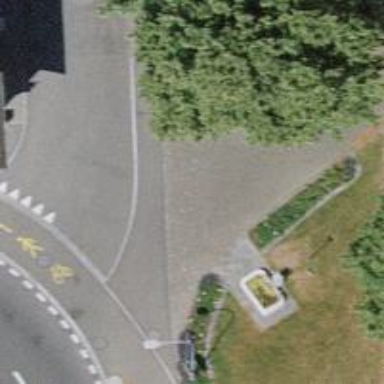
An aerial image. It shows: Sidewalk.